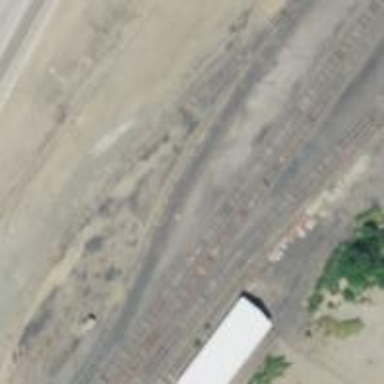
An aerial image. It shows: Railway yard used for servicing trains.